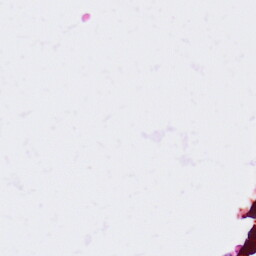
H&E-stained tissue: Lung